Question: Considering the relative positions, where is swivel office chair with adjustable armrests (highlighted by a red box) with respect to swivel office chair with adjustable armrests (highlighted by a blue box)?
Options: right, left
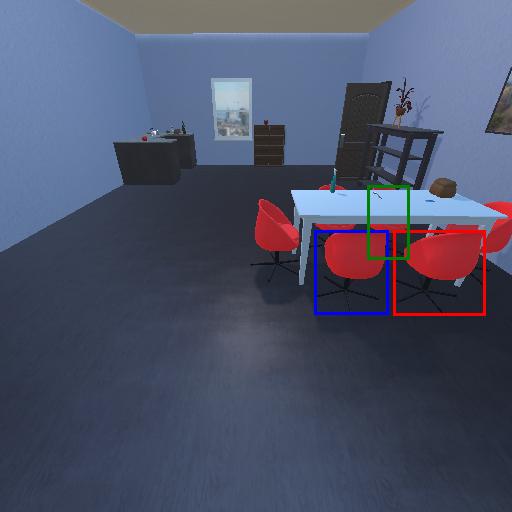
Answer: right